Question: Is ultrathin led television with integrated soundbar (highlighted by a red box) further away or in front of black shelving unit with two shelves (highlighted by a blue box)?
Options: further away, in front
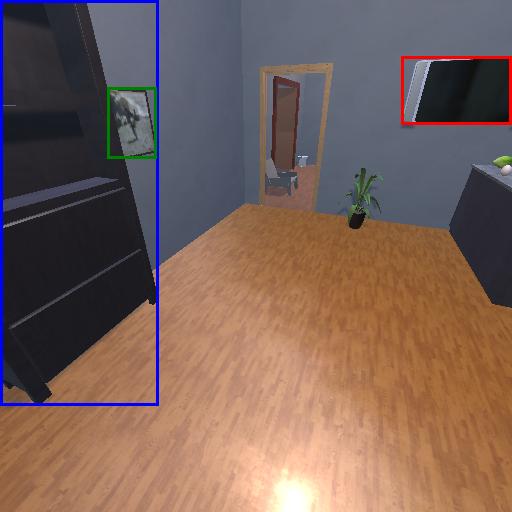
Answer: further away